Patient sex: M
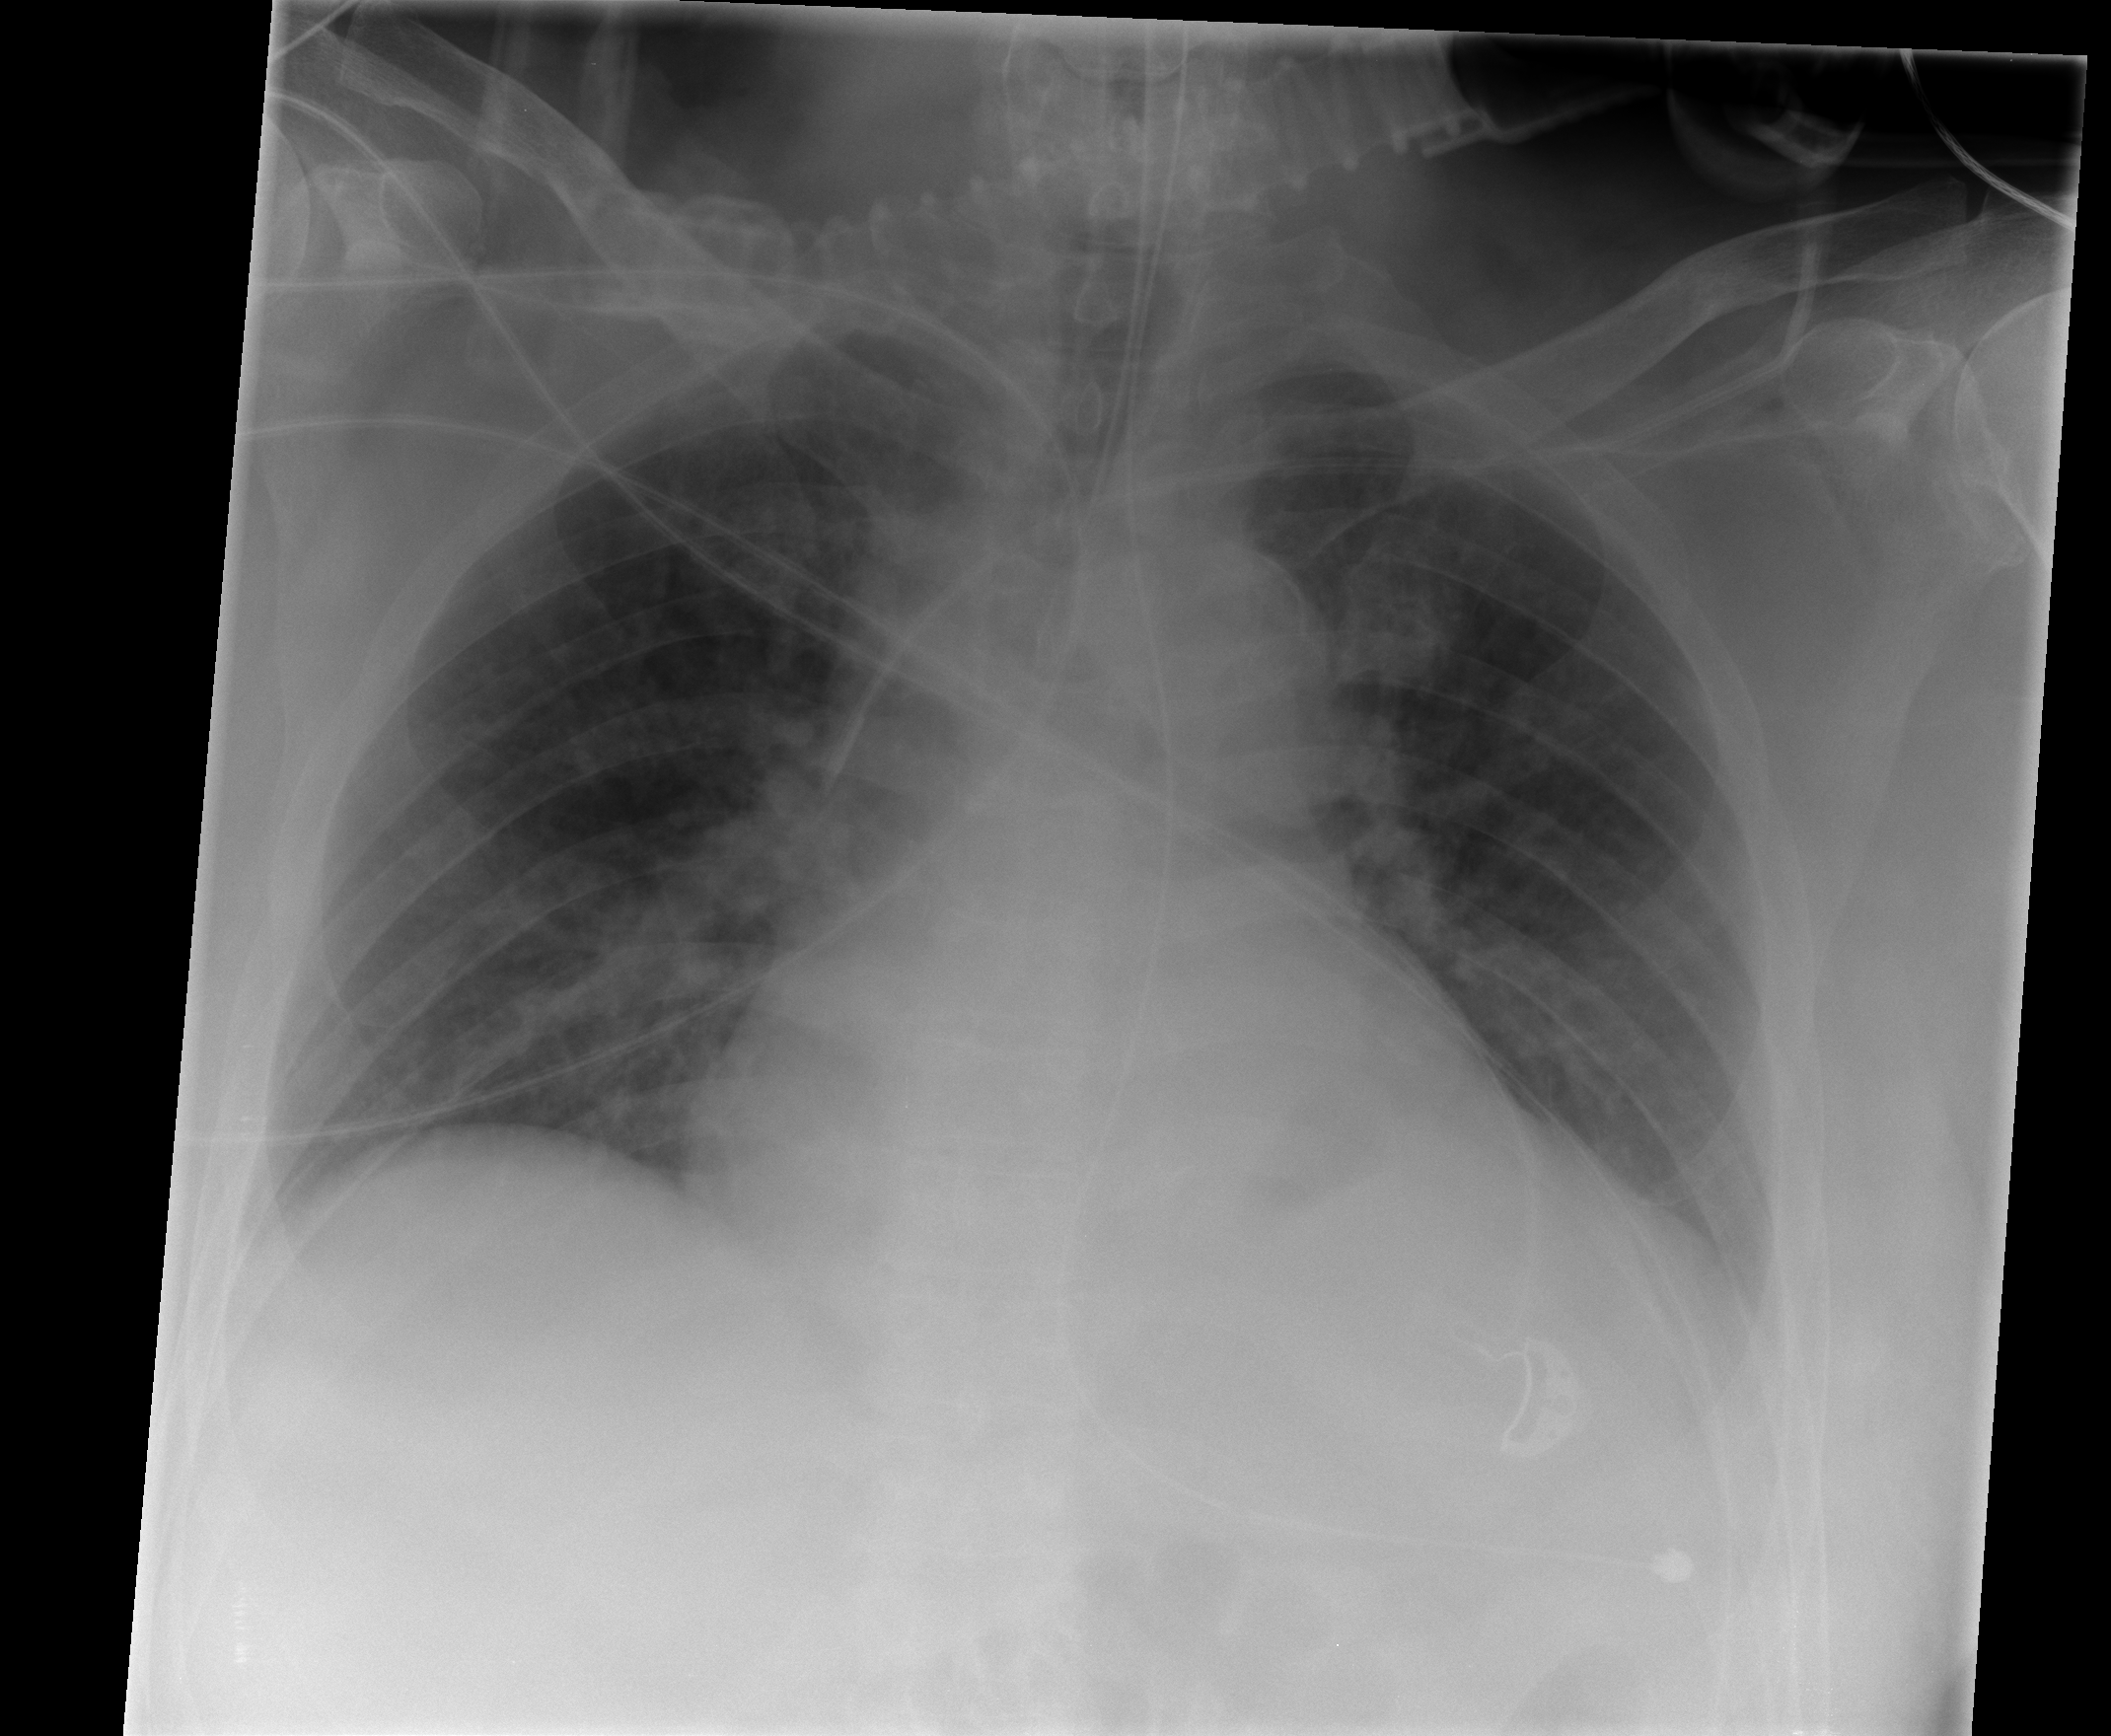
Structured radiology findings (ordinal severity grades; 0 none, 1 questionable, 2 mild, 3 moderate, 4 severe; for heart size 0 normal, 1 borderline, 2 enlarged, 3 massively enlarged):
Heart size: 2
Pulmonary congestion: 2
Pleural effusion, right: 0
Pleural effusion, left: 0
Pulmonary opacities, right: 2
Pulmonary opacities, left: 2
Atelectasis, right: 0
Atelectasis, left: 0